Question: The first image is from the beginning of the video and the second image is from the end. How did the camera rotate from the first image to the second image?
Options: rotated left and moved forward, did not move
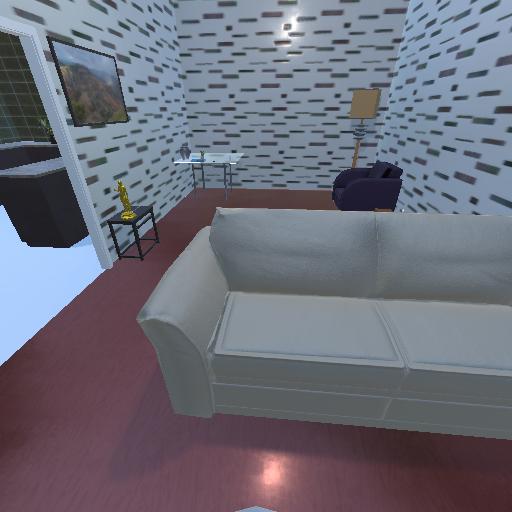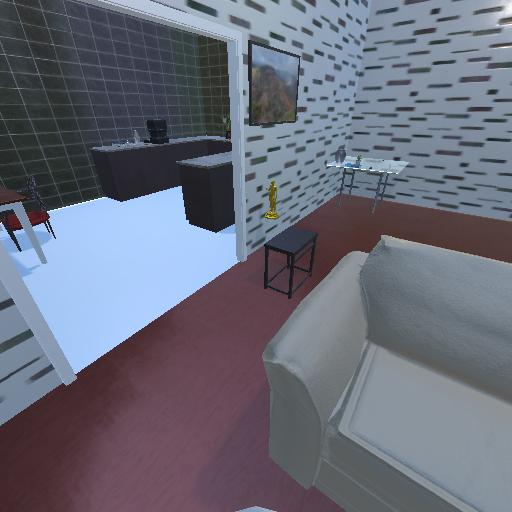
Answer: rotated left and moved forward